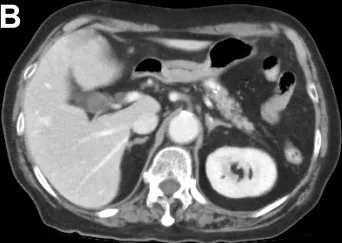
Contrast-enhanced axial CT of the abdomen and pelvis. And body and tail of the pancreas.
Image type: radiology (ct)